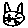
Label: cat